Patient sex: F
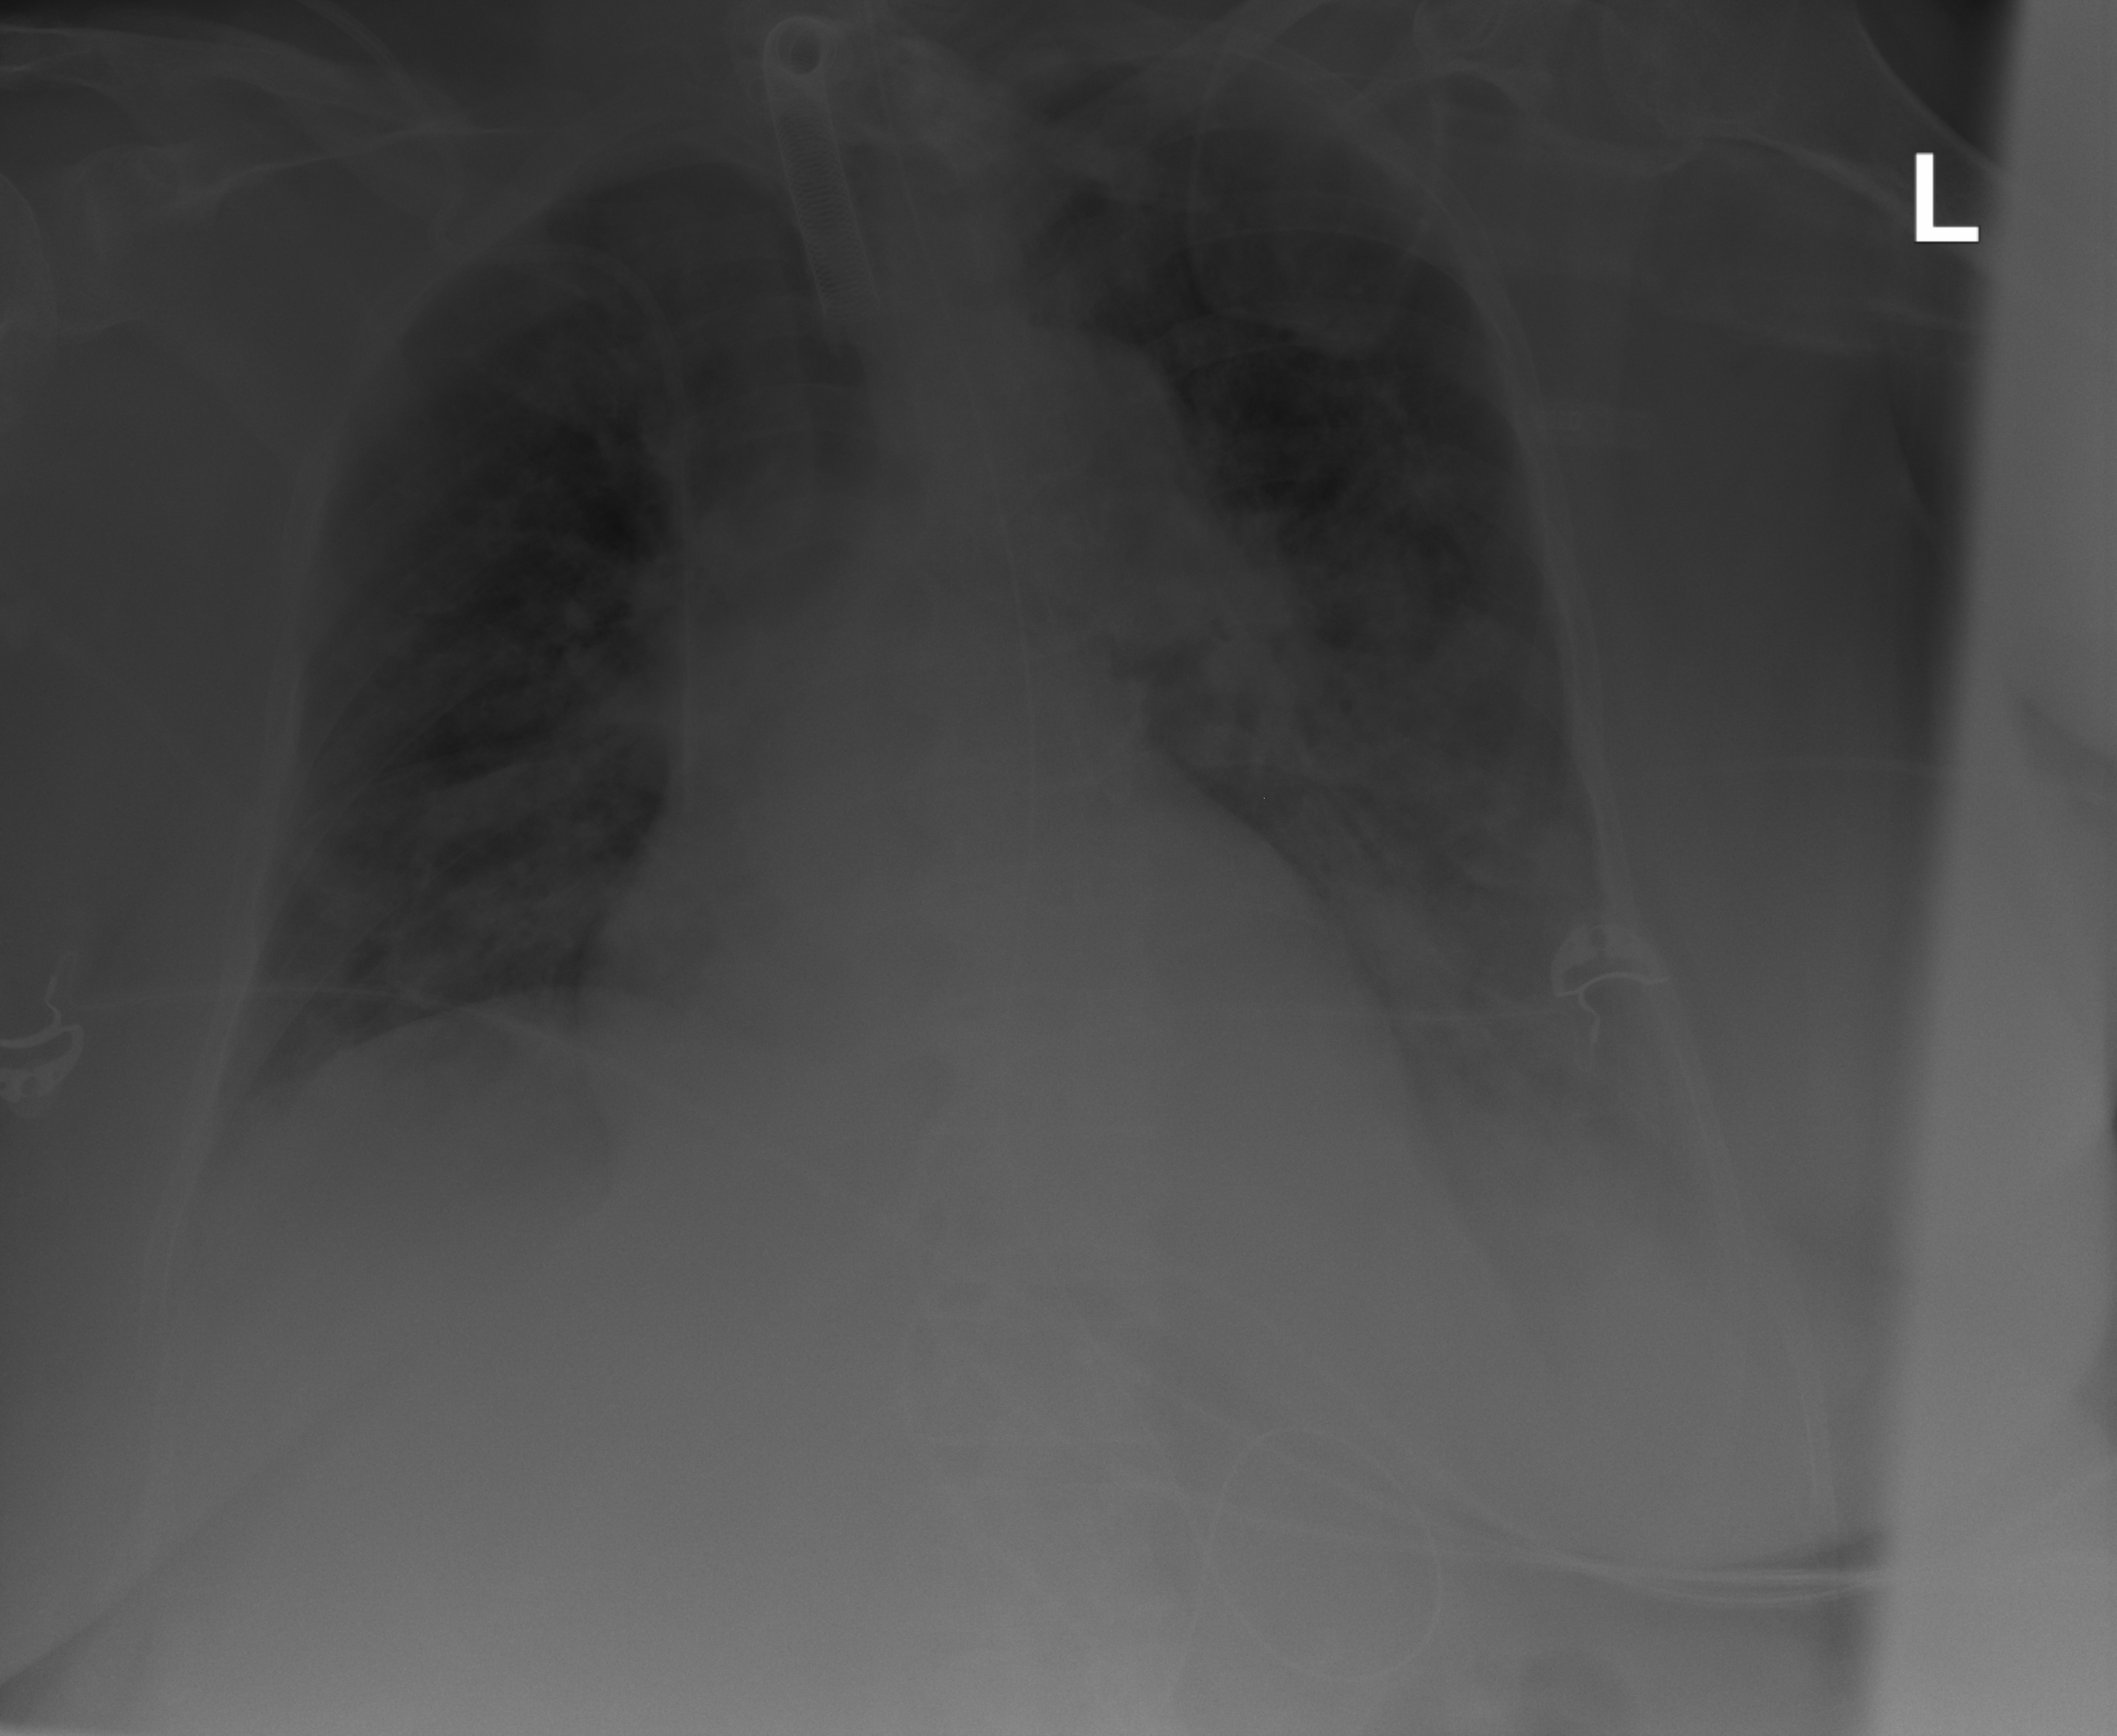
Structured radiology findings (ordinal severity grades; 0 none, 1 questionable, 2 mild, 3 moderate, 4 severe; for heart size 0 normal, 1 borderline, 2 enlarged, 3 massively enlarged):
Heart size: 0
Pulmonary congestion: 2
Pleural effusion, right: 0
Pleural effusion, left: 2
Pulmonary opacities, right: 3
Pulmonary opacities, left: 3
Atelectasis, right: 2
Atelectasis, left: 2